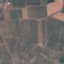
Land use / land cover class: PermanentCrop